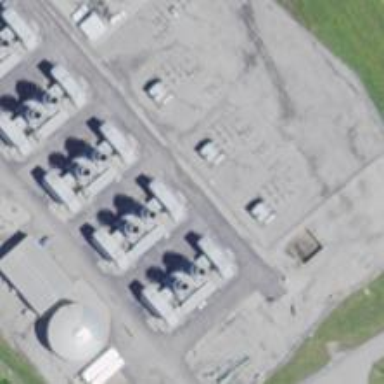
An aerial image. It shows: Gas turbine generator powered by gas.